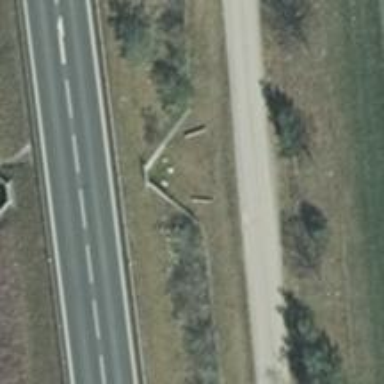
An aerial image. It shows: Wildlife crossing in the form of culvert tunnel.